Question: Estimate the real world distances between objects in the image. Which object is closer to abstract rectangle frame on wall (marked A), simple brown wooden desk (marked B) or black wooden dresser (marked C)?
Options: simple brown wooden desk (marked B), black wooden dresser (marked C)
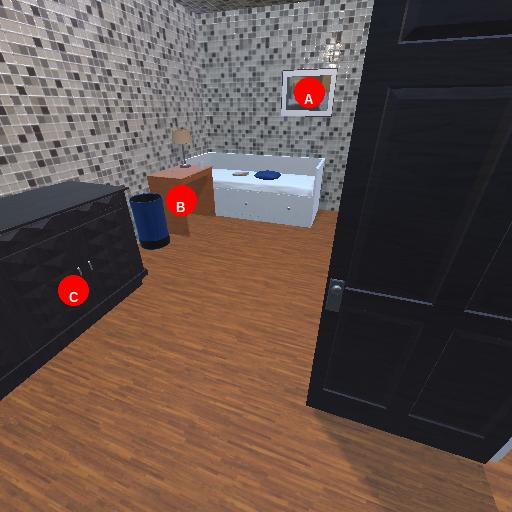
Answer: simple brown wooden desk (marked B)